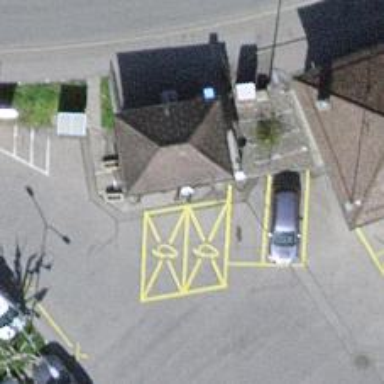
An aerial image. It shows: Charging station.